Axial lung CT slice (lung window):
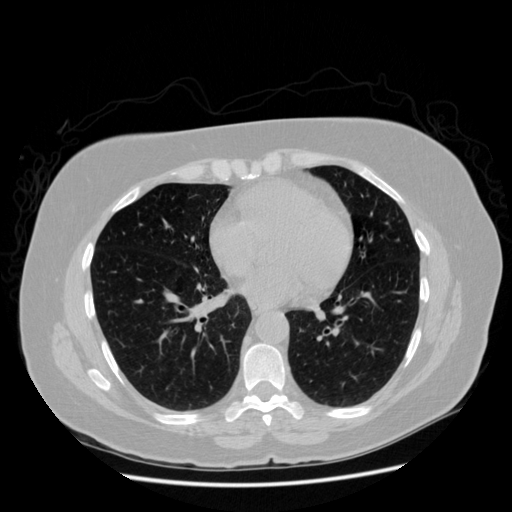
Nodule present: no